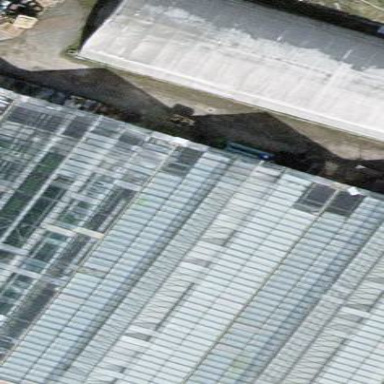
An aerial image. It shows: Greenhouse.